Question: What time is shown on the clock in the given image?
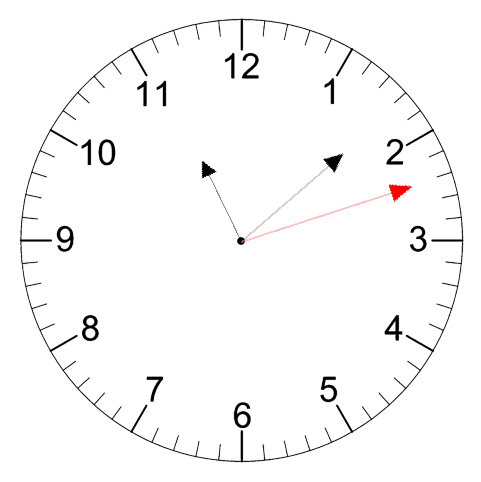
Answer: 11:08:12